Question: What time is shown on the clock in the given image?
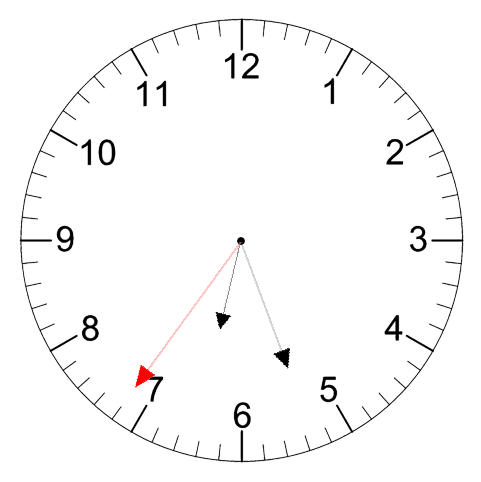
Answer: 06:26:36